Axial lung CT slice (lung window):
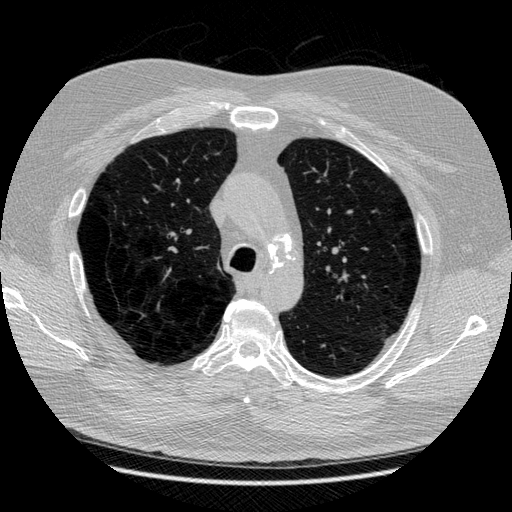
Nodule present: no